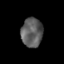
Tissue: skin
Cell type: Myeloid cells
Senescence score: 0.6977
Nuclear area (px): 615
Mean DAPI intensity: 92.888